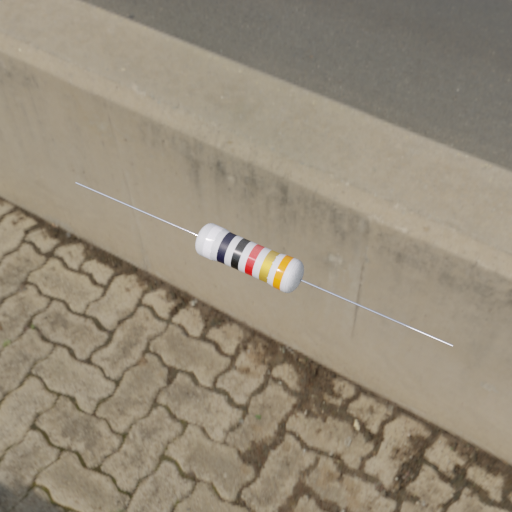
Resistor colour bands (in order): white, black, black, red, gold, orange